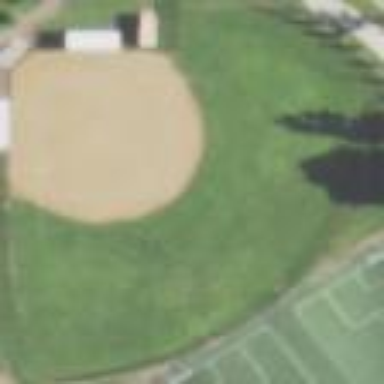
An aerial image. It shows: Softball pitch for leisure and sport activities.